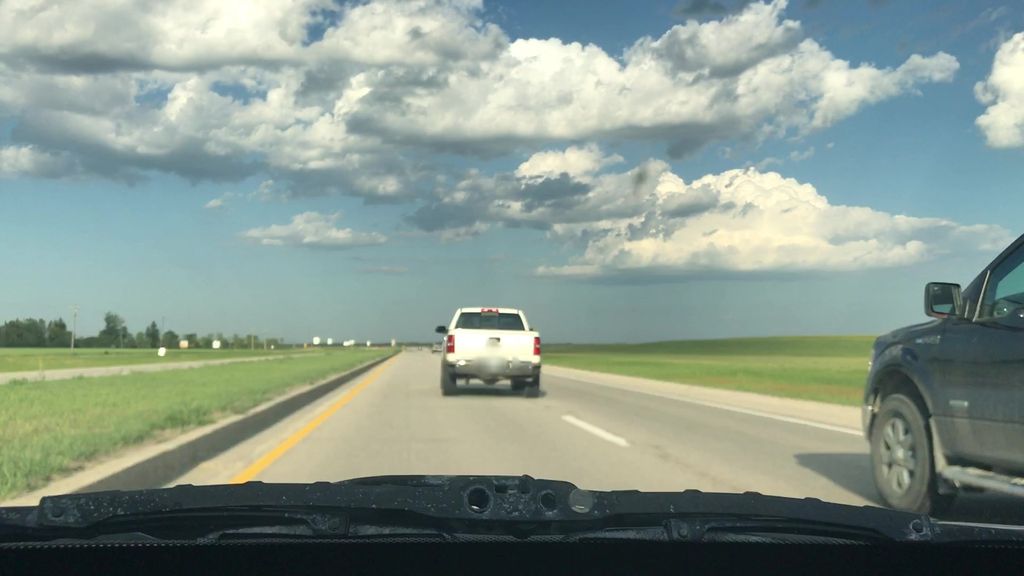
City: winnipeg